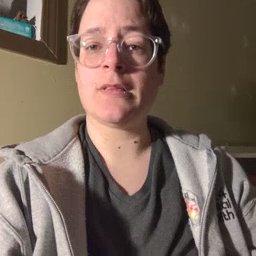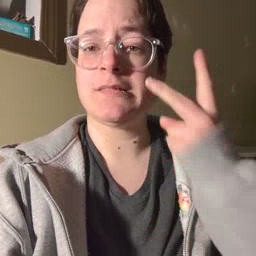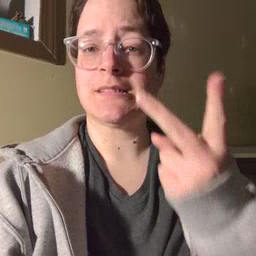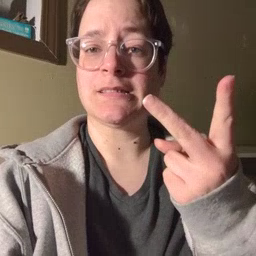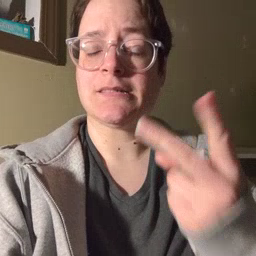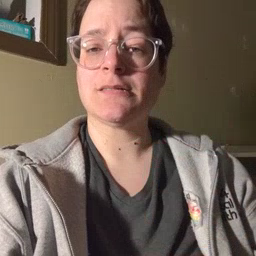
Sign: see